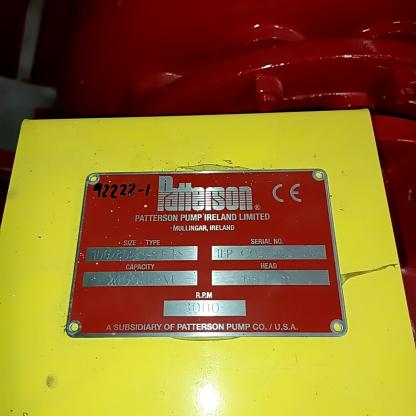
Klasa: tabliczka-znamionowa